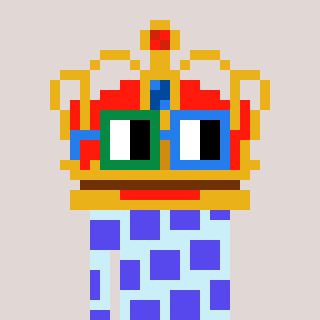
a pixel art character with square green and blue glasses, a crown-shaped head and a cold-colored body on a warm background